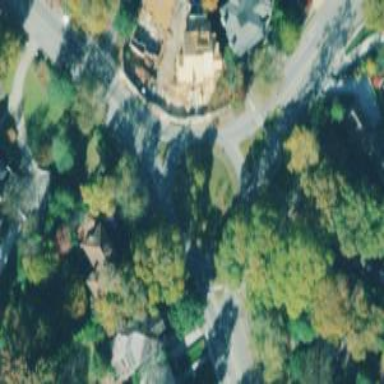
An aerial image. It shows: Roundabout on residential road.